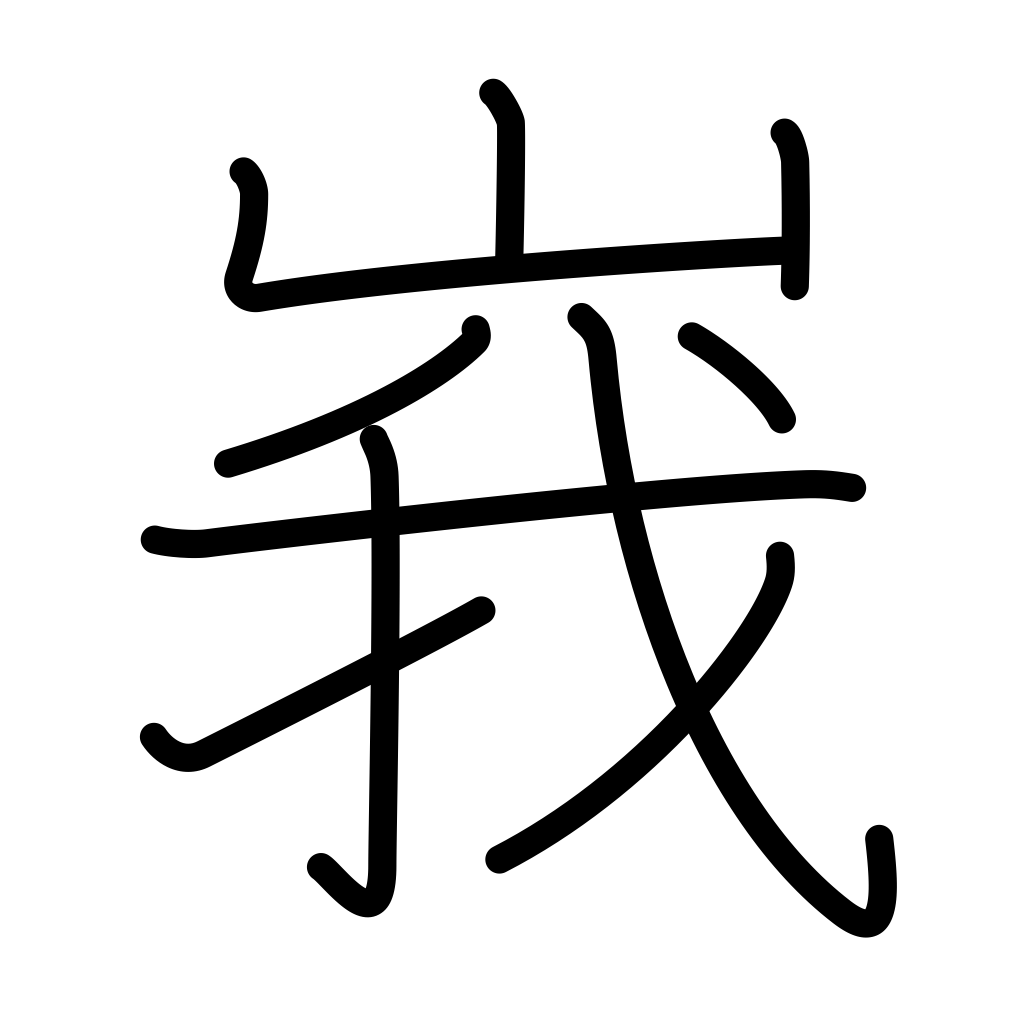
Meaning: lofty